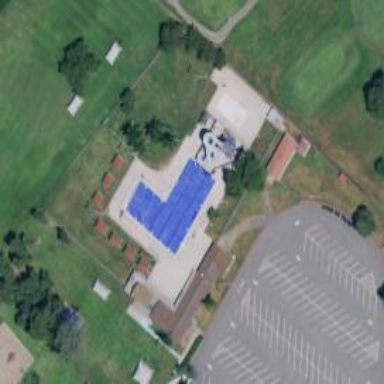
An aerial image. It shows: Building that is part of sports center focused on swimming activities.